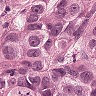
Metastatic tissue present: yes